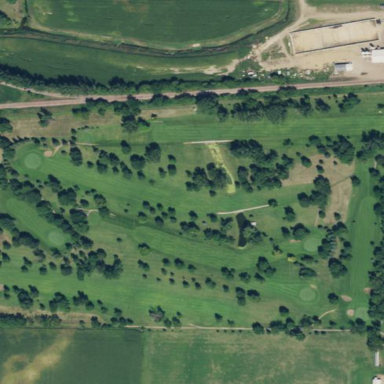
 place for golfing and leisure activities."